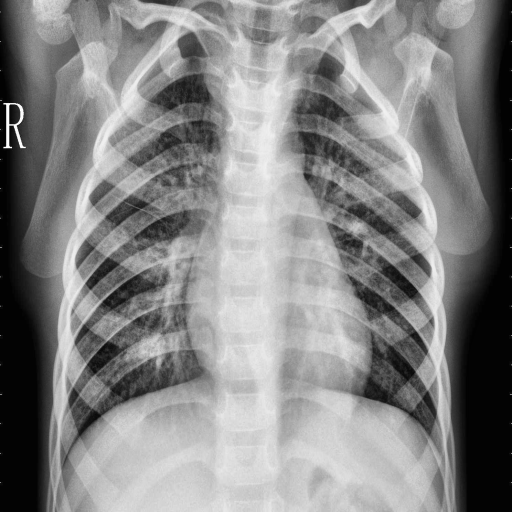
Finding: PNEUMONIA